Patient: sex M, age 81
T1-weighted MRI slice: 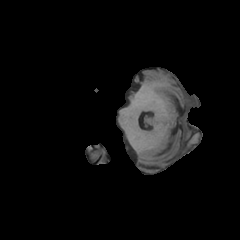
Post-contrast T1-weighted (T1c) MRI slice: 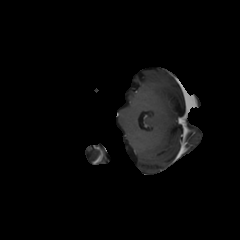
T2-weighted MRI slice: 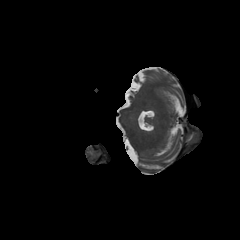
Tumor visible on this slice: no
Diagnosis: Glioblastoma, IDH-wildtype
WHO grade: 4